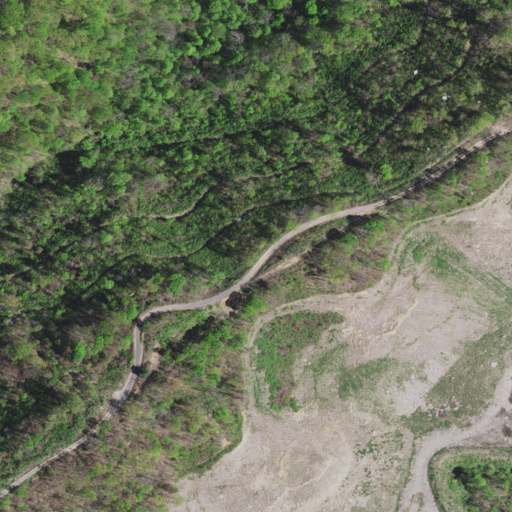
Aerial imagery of ridge(s) in Virginia named Cabin Ridge containing deciduous forest, grassland, barren land, open development, and pasture